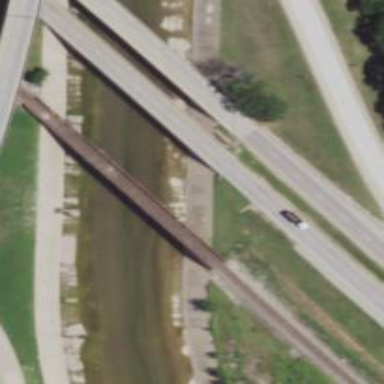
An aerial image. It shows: Primary highway bridge that is also expressway.